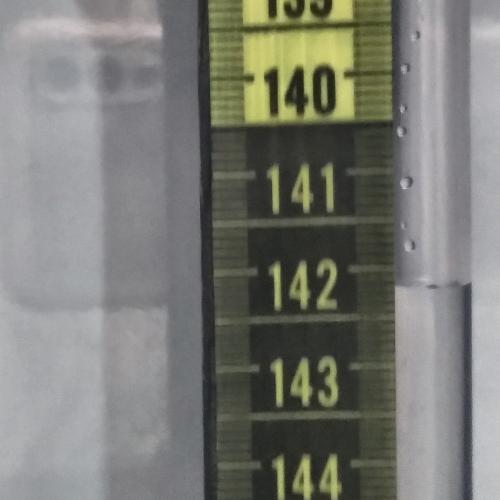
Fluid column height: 142.2 cm